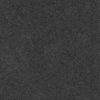
Label: dusty